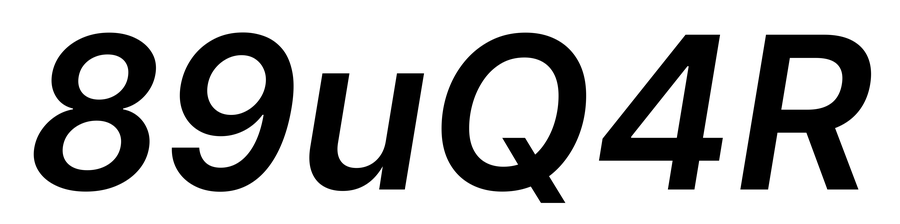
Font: Inter-Italic_SemiBold_Italic